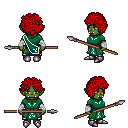
a pixel art fantasy rpg character, female body template, orc, green skin, sash dress, gold greaves, red curly afro hairstyle, white cloth bandages, metal boots, spear, four views (front, back, left, right), 2x2 character sprite sheet, small pixel art, hard edges, no anti-aliasing